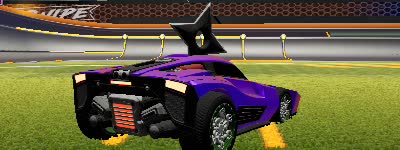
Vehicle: breakout